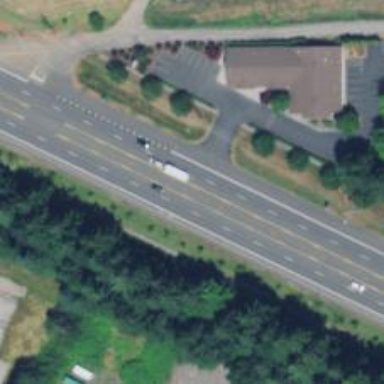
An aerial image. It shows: Trunk highway with asphalt surface and sidewalk on the left.